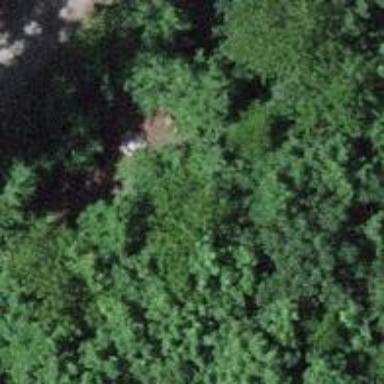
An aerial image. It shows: Picnic site for tourists.